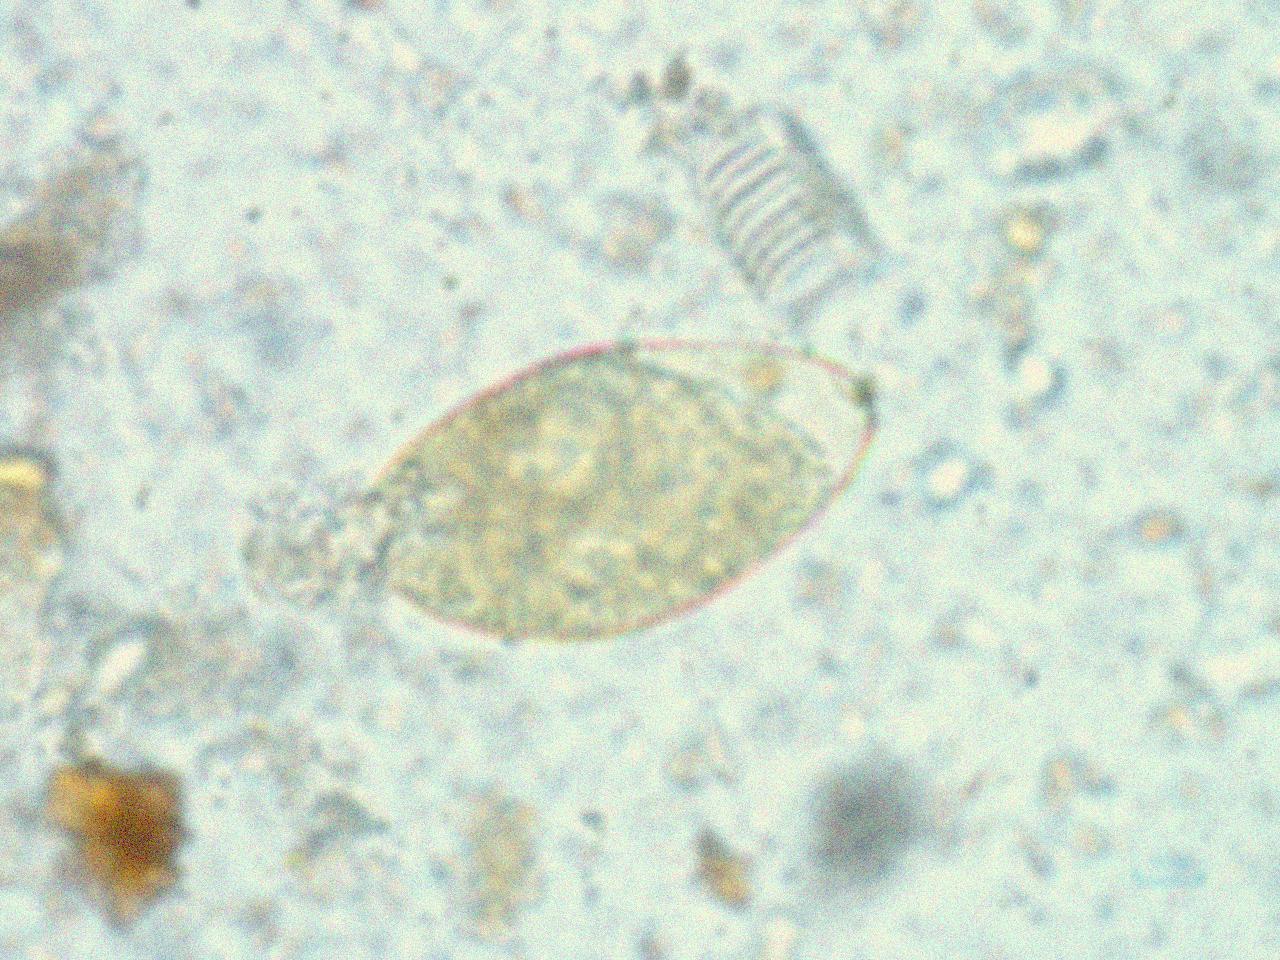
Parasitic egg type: Fasciolopsis buski